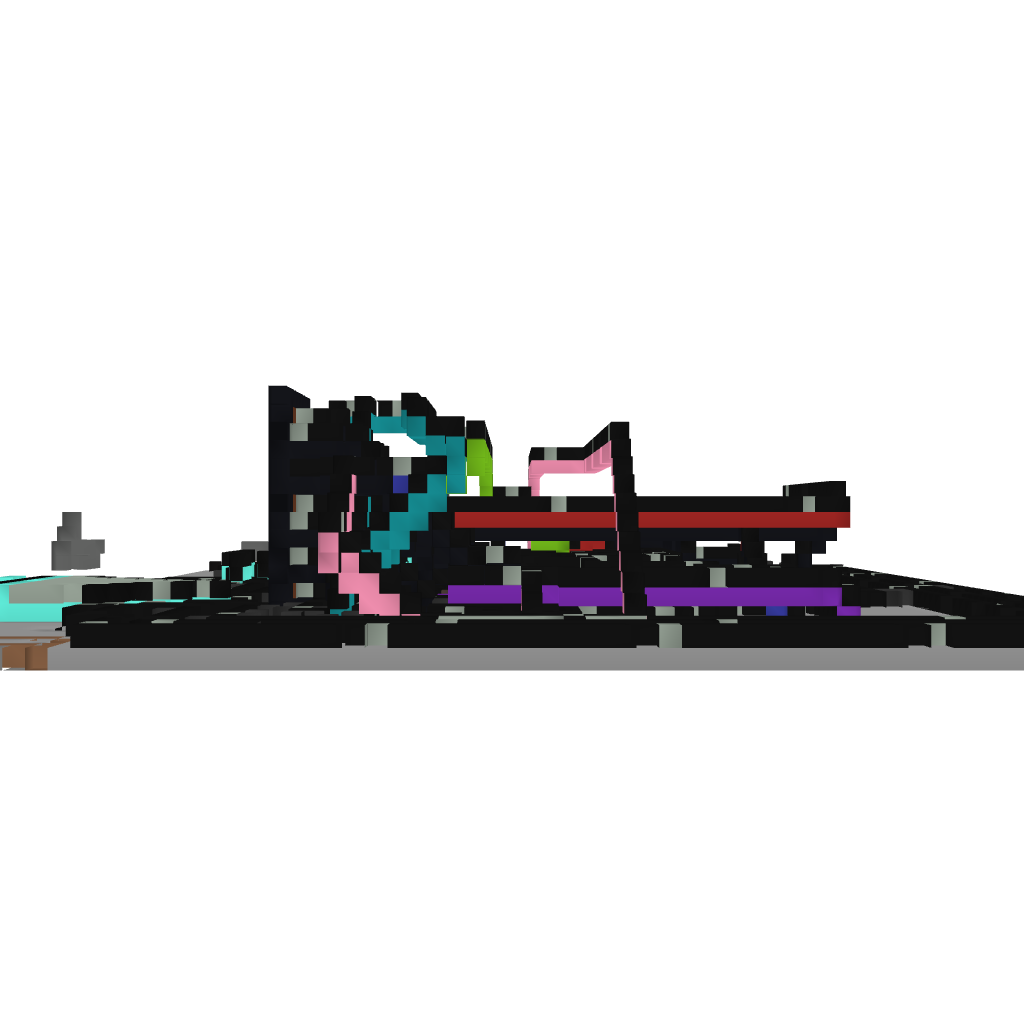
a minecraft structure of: Numbers 0-9